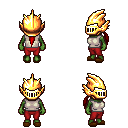
a pixel art fantasy rpg character, female body template, orc, green skin, white sleeveless shirt, red pants, red ponytail hairstyle, gold helm, brown slippers, four views (front, back, left, right), 2x2 character sprite sheet, small pixel art, hard edges, no anti-aliasing